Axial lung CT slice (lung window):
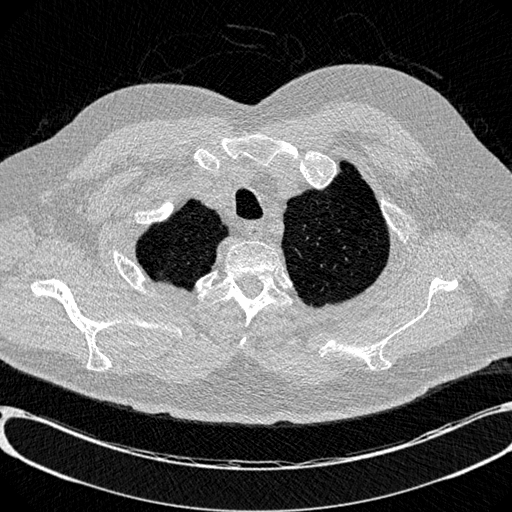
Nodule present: no